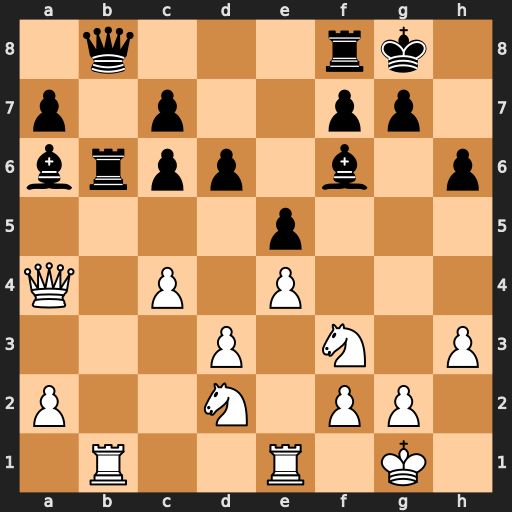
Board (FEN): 1q3rk1/p1p2pp1/brpp1b1p/4p3/Q1P1P3/3P1N1P/P2N1PP1/1R2R1K1
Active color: w
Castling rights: -
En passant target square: -
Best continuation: Rxb6 axb6 Qxa6 Qa8 Qxa8